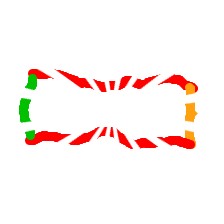
Shape: rectangle